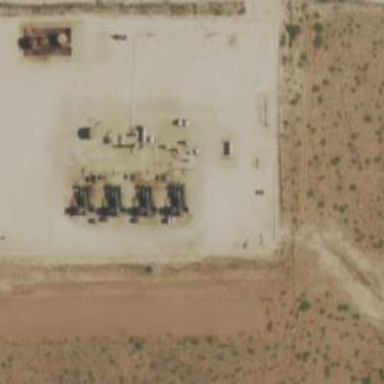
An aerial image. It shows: Petroleum well.